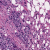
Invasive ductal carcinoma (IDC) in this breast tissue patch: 1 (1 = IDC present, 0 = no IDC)